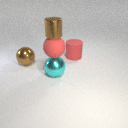
large brown metal sphere in front of large red rubber cylinder